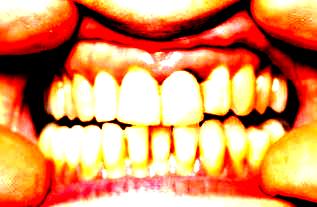
Condition: Gingivitis